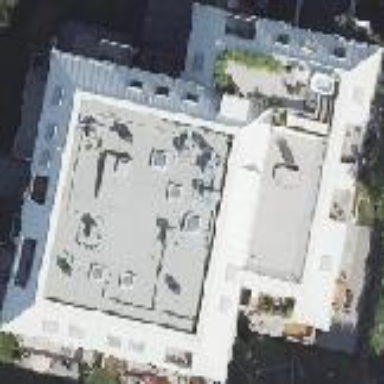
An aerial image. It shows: Quadruple saltbox roof shape on apartment building.